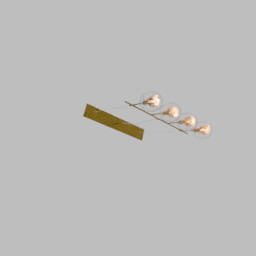
Label: lighting